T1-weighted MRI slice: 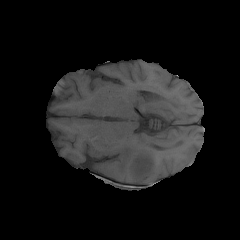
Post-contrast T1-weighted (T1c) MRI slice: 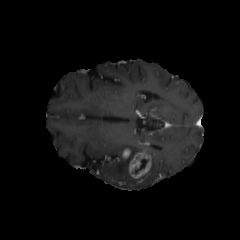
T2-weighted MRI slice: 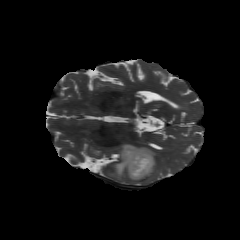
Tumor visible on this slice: yes